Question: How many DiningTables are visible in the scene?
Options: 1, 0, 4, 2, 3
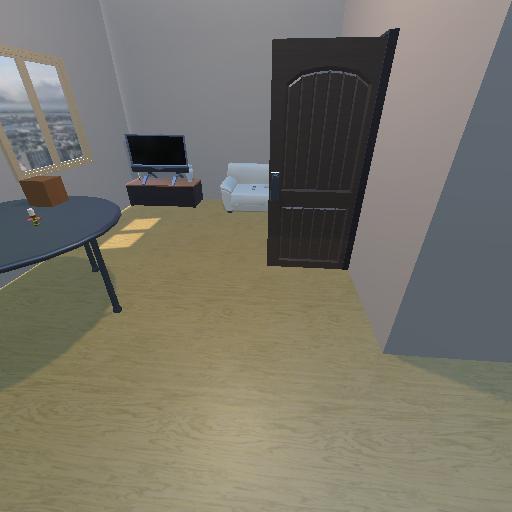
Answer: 1